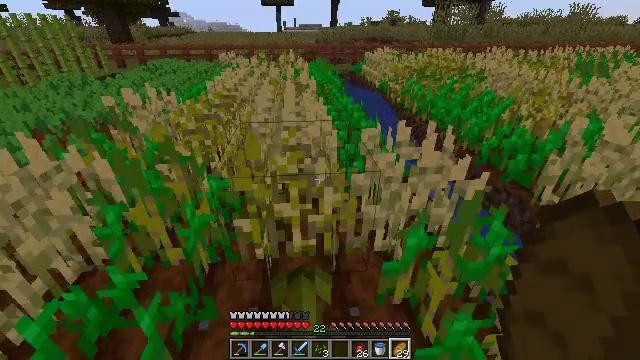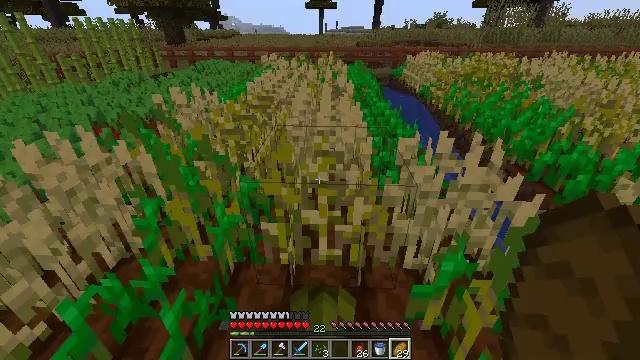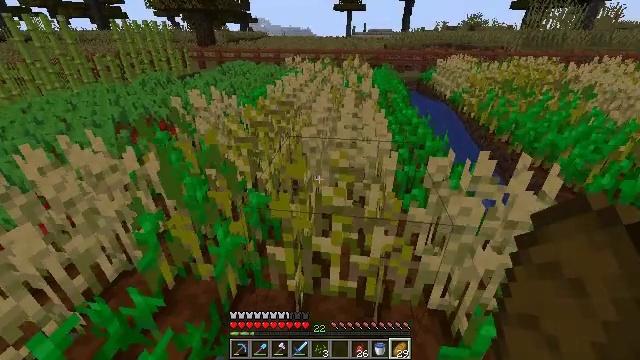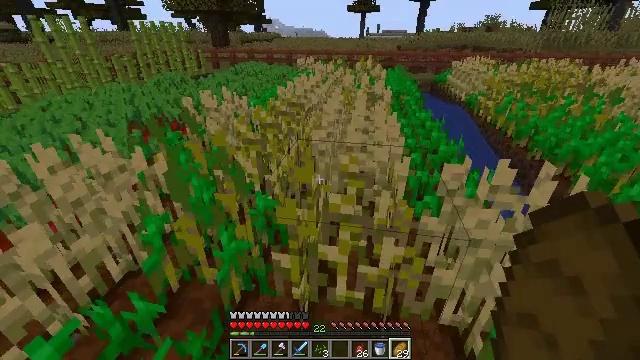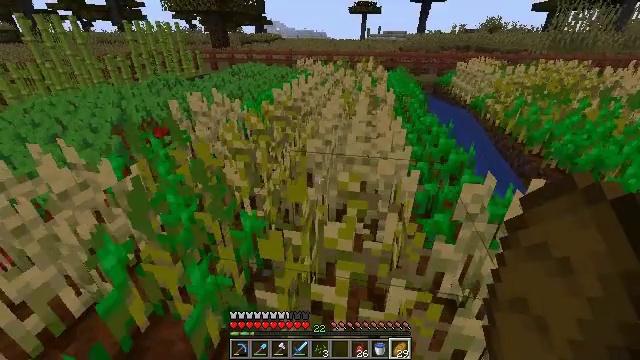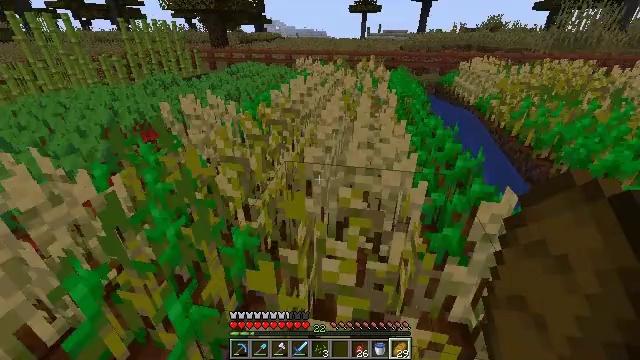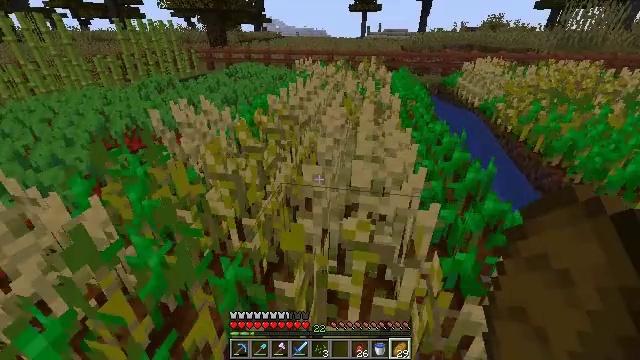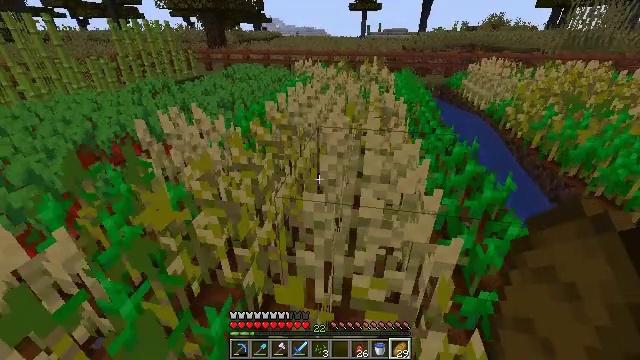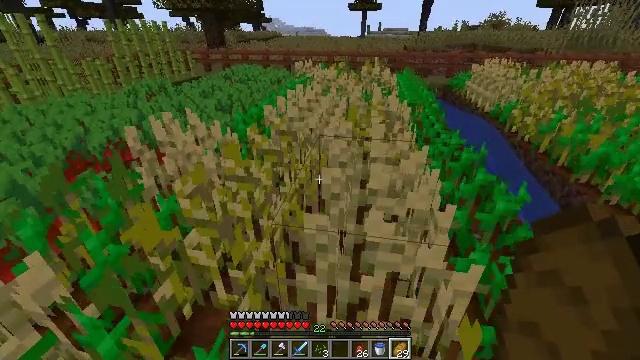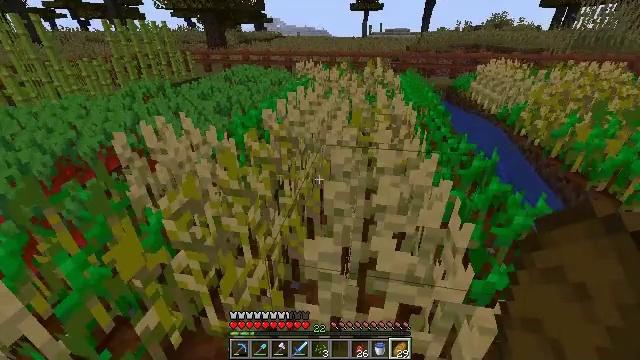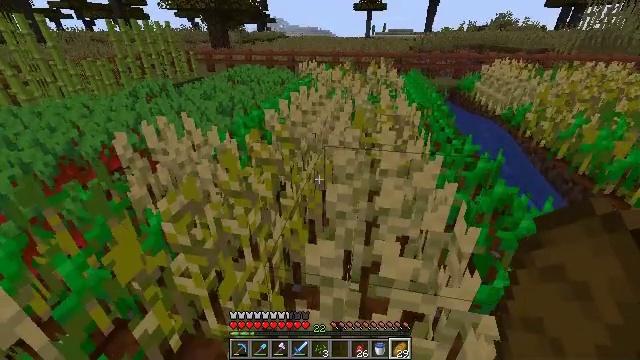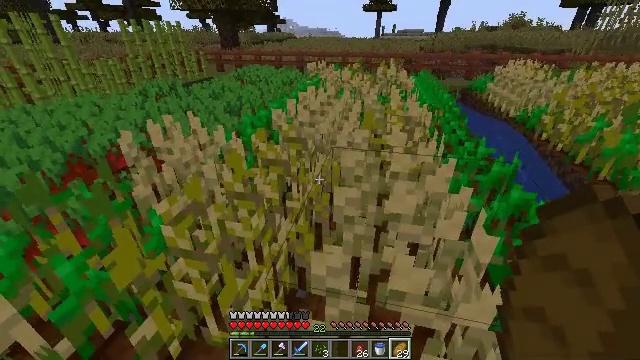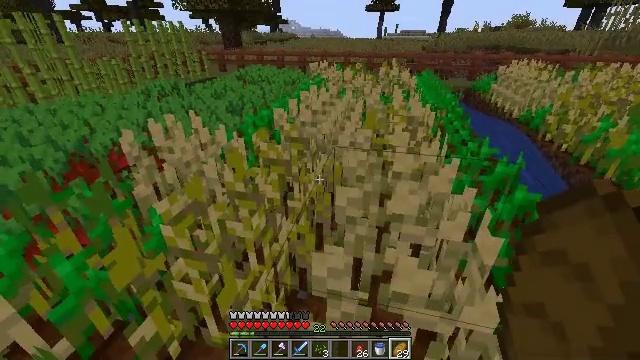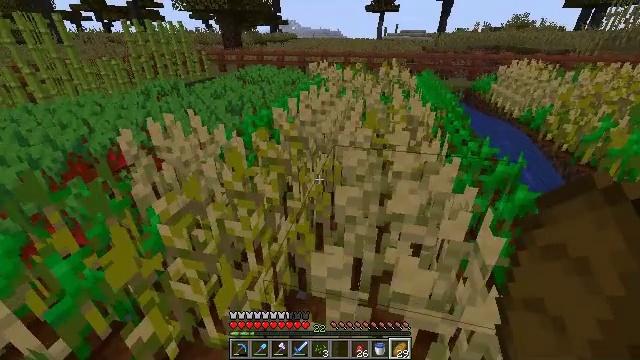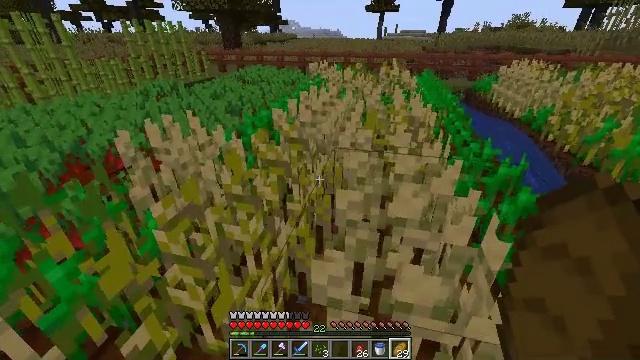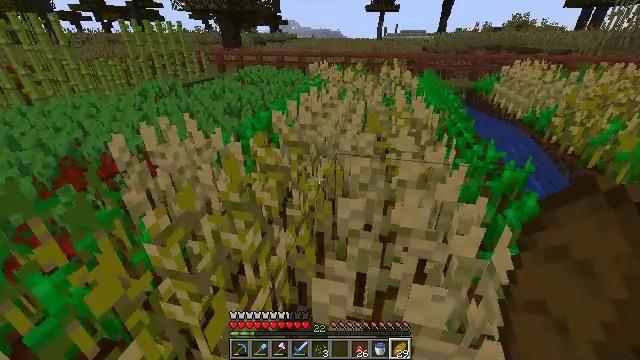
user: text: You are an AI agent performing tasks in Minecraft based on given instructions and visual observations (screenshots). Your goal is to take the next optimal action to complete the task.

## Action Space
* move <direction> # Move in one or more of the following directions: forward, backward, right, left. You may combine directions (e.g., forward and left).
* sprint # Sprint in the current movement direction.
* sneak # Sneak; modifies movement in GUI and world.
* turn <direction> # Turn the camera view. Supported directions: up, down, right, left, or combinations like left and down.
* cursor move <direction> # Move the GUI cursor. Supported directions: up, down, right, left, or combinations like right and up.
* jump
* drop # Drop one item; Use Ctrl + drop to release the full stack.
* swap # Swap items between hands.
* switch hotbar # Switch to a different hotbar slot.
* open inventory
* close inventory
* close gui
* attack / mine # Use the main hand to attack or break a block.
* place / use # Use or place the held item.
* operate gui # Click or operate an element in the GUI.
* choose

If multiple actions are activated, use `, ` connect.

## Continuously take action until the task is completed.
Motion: motion action
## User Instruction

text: Harvest beetroots from the farm.
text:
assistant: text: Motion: move forward, turn left
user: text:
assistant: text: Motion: move forward, turn left
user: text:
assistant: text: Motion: move forward, turn left
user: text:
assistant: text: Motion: move forward
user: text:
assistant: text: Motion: move forward
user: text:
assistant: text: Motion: move forward
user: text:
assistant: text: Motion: move forward
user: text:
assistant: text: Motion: move forward
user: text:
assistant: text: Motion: no_op
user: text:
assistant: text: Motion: no_op
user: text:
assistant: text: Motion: turn left
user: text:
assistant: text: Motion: no_op
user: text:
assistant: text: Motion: no_op
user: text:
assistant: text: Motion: move forward
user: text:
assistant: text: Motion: move forward
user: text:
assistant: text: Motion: move forward
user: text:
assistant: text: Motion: move forward
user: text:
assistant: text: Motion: move forward
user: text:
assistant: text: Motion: move forward
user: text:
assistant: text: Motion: move forward
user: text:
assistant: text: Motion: move forward
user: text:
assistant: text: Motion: move forward
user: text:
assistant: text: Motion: move forward
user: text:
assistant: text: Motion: move forward
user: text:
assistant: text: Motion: move forward
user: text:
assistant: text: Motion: move forward
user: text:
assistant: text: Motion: move forward
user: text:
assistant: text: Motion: move forward
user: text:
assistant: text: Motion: move forward
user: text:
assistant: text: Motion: move forward